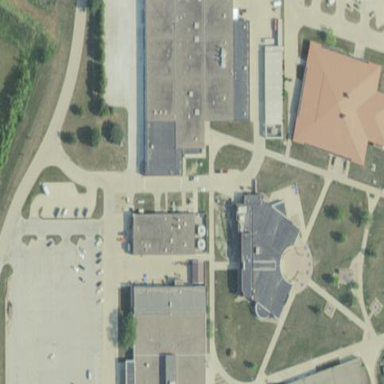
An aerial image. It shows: College building.